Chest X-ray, AP view. Patient: 38 years old, sex F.
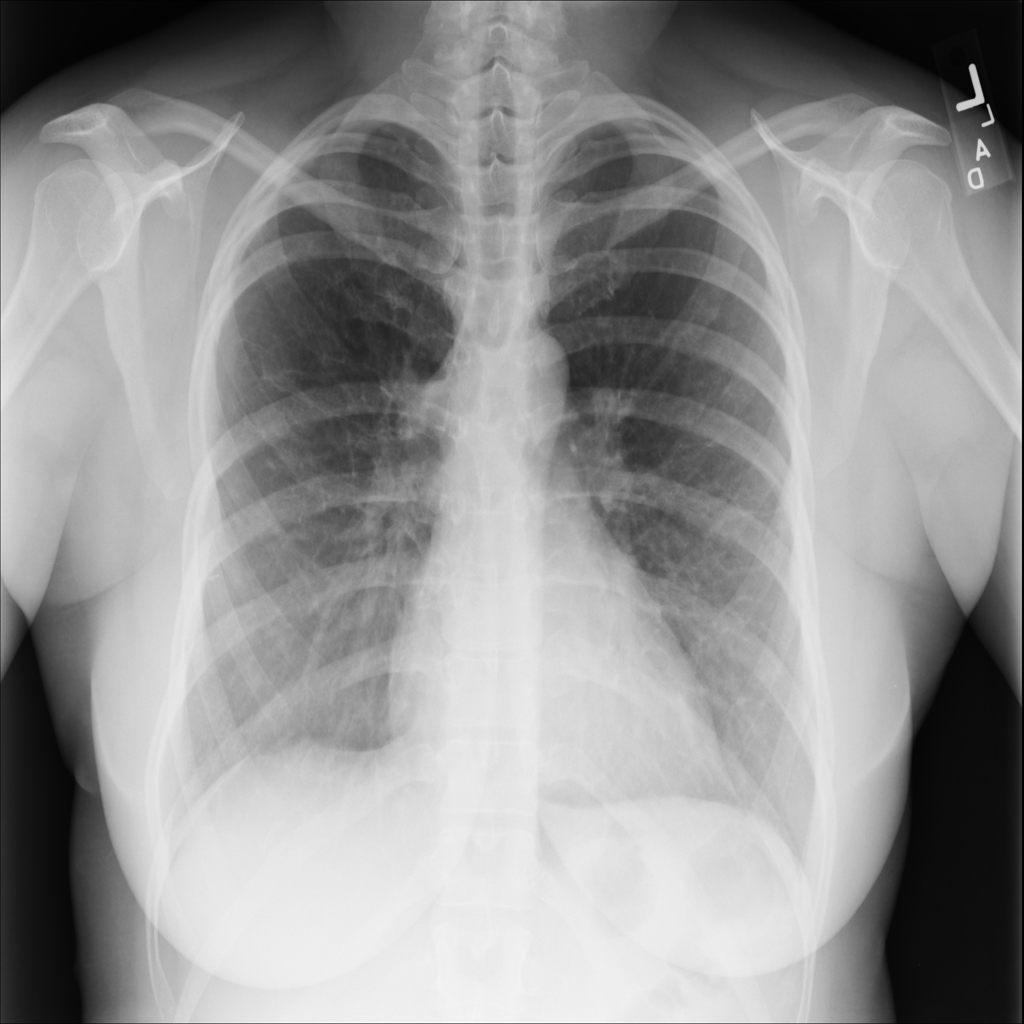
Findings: No Finding